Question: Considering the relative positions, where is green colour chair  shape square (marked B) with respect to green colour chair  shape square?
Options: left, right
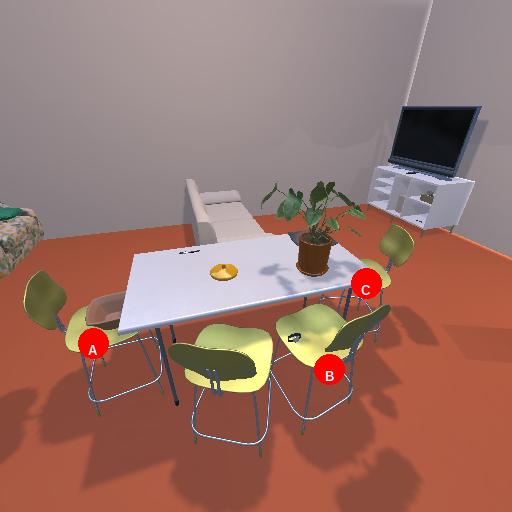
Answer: left